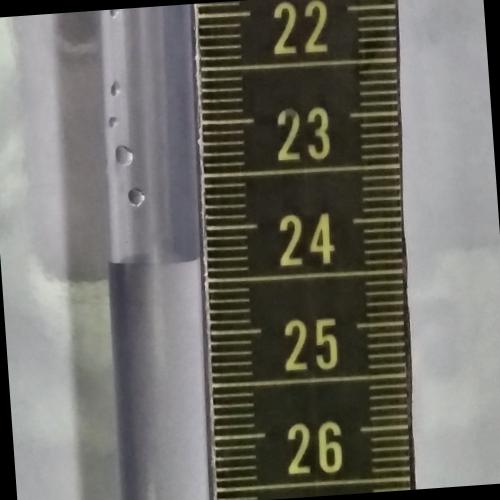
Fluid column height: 24.3 cm